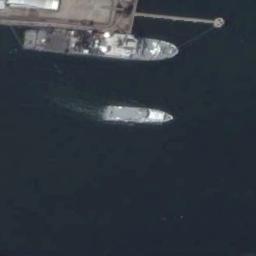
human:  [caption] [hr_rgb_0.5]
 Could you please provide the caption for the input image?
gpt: Two boats are at the dock .

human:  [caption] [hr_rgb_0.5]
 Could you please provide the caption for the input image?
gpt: There are two ships in the blue water on the shore .

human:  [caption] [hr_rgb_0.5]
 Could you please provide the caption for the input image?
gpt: The ship is docked at the dock and another white boat is sailing next to it .

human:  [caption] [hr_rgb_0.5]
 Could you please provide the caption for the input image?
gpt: A white boat docked by the dock and a white boat sailing on the blue sea .

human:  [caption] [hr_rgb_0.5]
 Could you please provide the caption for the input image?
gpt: There are two ships near the harbor .